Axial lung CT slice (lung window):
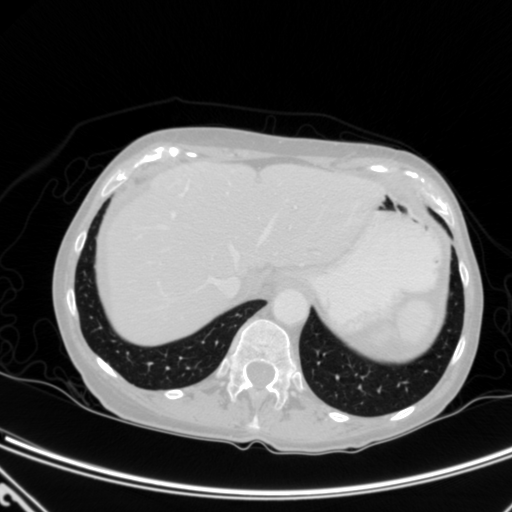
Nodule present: no